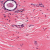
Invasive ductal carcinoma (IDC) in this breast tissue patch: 0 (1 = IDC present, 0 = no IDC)